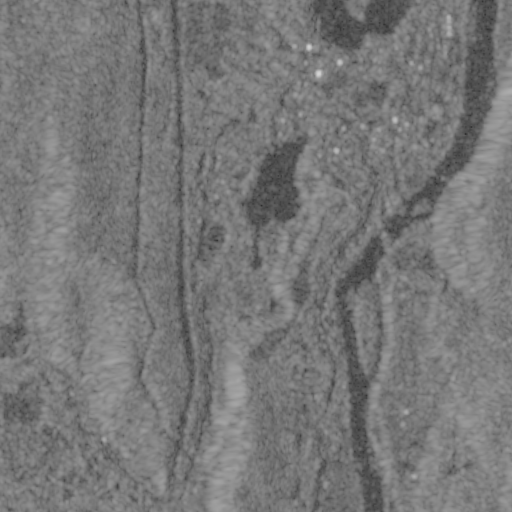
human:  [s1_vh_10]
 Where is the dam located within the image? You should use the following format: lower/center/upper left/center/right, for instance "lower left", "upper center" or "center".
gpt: The dam is located in the upper center of the image.
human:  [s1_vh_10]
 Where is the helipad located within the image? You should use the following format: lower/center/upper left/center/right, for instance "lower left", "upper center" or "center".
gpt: The helipad is located in the center of the image.
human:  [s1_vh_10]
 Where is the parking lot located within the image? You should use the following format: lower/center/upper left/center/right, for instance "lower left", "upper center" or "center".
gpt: The parking lot is located in the upper right of the image.
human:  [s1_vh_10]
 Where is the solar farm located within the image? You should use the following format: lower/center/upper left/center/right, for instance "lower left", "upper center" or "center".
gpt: The solar farm is located in the upper right of the image.
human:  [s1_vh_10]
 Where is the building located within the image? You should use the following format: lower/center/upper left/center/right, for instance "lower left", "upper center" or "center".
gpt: There is no building in the image.

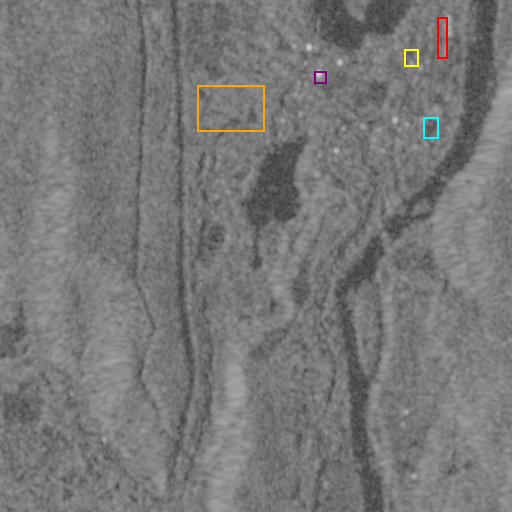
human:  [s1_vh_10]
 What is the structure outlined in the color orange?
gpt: The structure outlined in orange is a park.
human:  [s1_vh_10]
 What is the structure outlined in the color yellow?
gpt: The structure outlined in yellow is a parking lot.
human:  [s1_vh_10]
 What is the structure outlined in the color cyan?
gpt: The structure outlined in cyan is a solar farm.
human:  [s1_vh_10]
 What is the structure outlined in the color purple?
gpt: The structure outlined in purple is a building.
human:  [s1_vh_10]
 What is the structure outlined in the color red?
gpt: The structure outlined in red is a building.
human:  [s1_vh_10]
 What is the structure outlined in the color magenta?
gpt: There is no magenta outline.